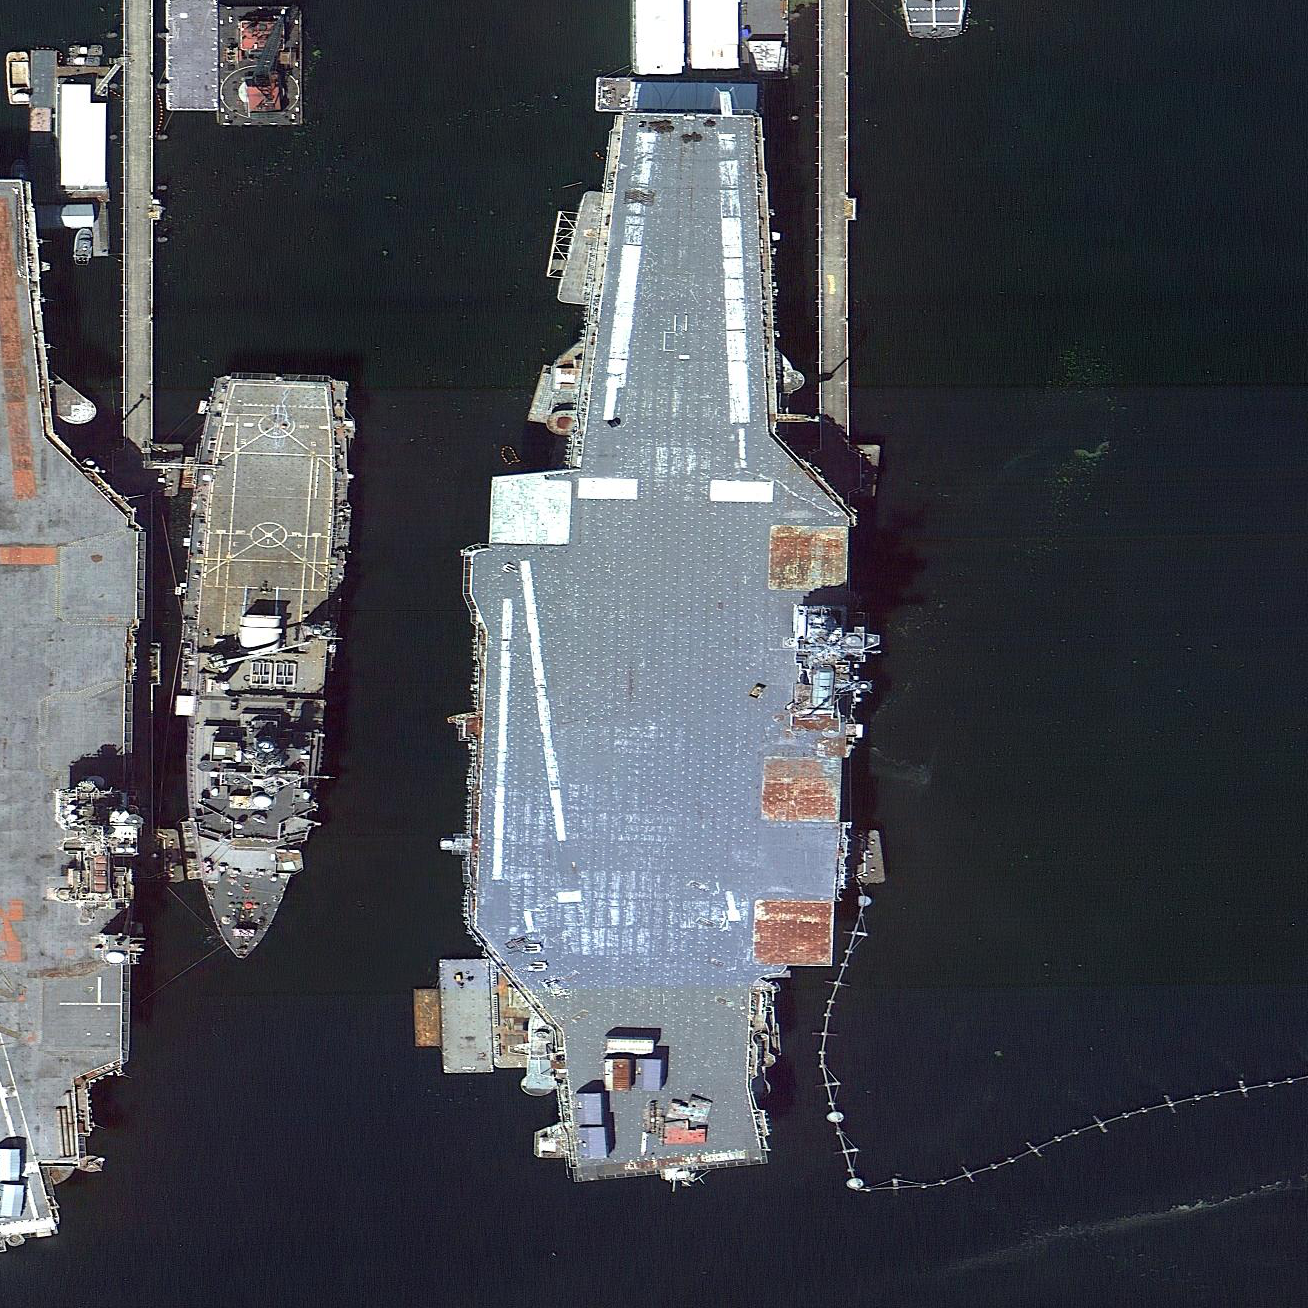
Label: aircraft_carrier